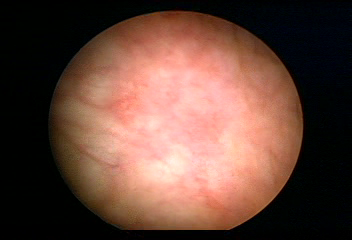
Modality: WLC
Class: Normal mucosa
Bladder cancer association: No